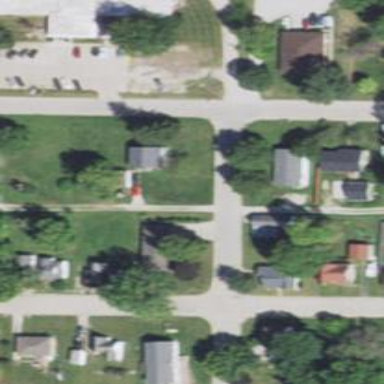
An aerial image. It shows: Alleyway designated as service road.